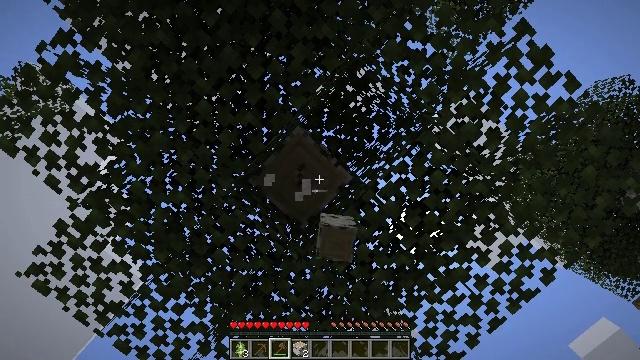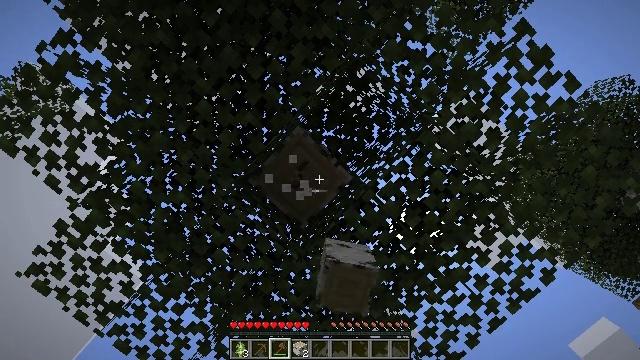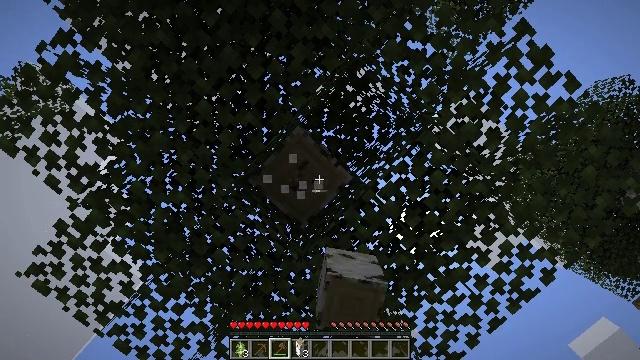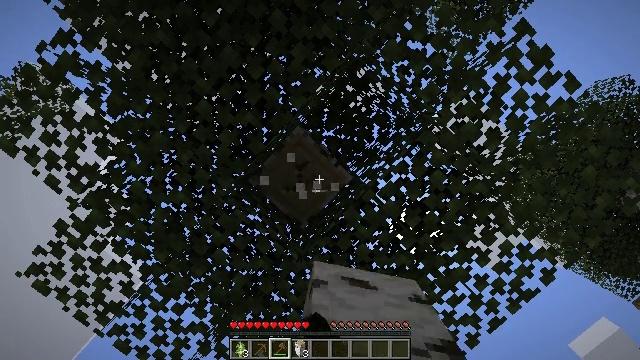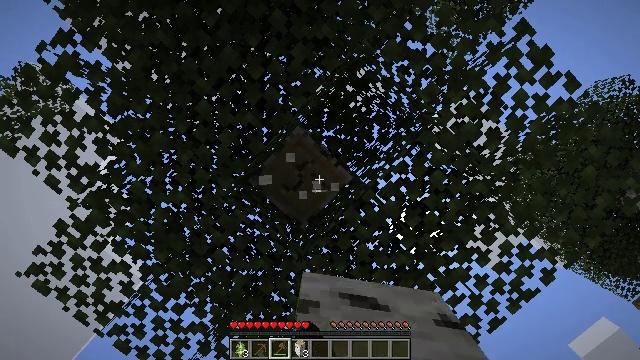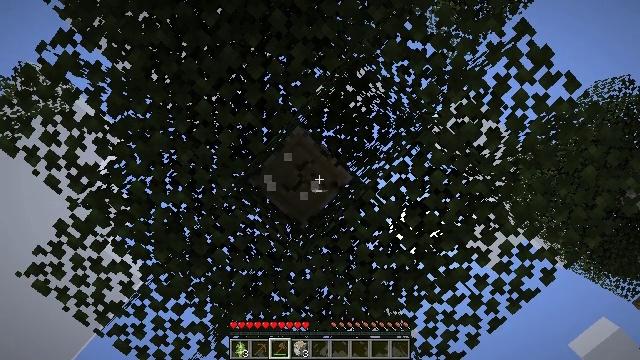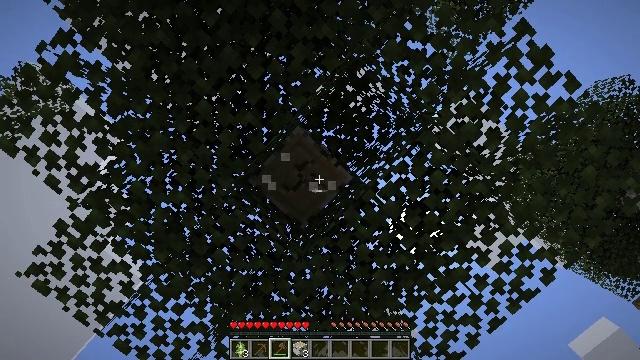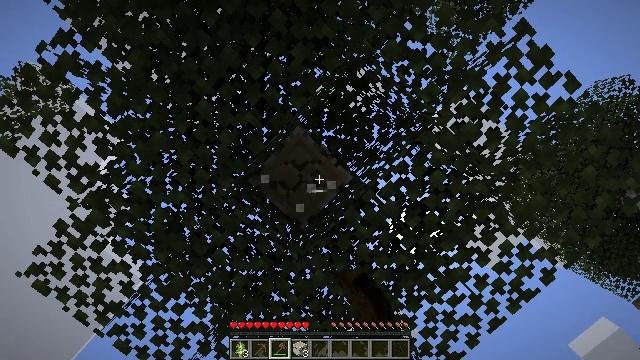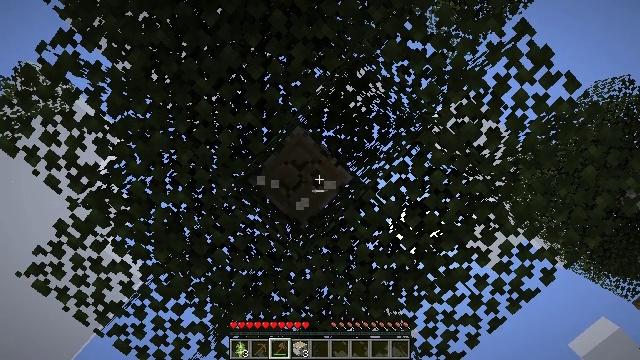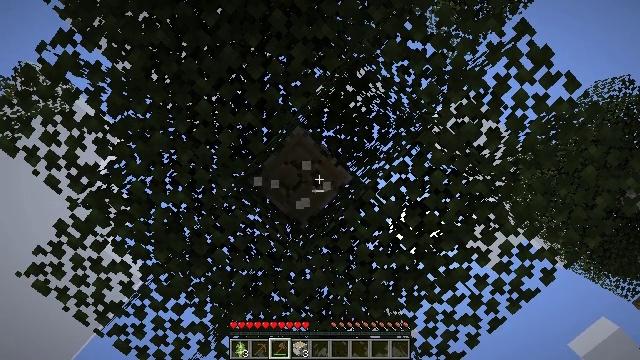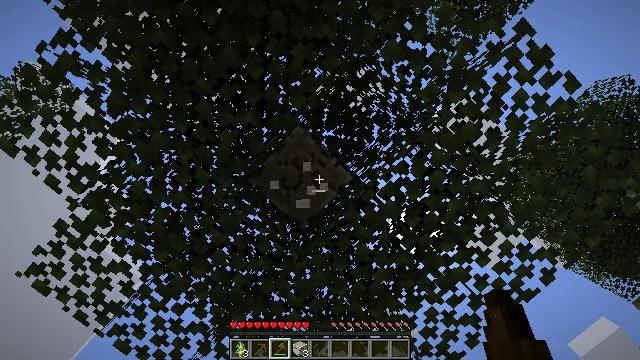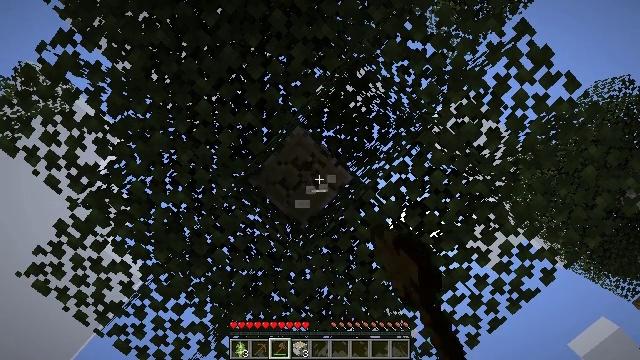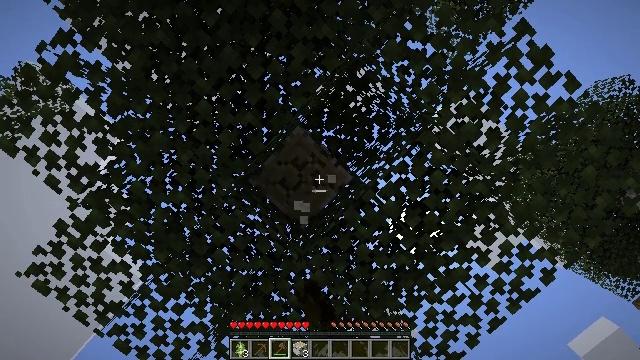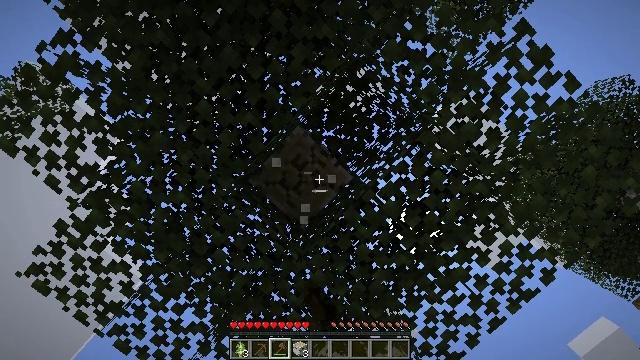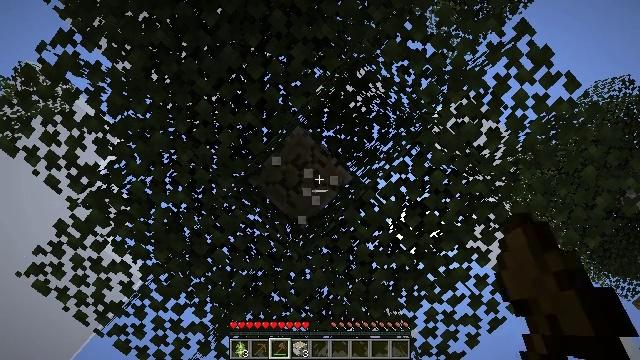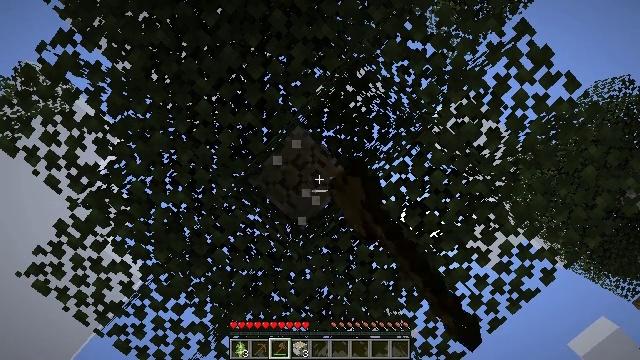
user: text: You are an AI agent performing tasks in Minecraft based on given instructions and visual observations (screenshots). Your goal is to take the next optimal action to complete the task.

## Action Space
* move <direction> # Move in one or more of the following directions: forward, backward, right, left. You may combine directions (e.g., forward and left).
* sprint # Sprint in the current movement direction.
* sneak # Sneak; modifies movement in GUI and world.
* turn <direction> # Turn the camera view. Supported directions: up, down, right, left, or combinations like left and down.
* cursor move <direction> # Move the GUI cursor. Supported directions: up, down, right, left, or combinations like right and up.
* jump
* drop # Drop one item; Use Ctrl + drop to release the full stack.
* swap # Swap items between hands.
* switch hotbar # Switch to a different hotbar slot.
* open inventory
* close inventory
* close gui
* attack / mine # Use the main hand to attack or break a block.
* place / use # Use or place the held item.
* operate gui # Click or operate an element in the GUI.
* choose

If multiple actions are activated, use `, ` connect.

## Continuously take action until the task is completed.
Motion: motion action
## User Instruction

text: Chop down the birch log.
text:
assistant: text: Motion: attack / mine
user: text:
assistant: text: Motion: attack / mine
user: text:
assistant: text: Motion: attack / mine
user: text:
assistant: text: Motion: attack / mine
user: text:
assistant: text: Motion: attack / mine
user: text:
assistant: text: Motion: attack / mine
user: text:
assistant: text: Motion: attack / mine
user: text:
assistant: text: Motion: attack / mine
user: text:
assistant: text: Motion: attack / mine
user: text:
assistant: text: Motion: attack / mine
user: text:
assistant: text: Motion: attack / mine
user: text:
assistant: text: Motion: attack / mine
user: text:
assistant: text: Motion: attack / mine
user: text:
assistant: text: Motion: attack / mine
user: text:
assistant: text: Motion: attack / mine
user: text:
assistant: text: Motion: attack / mine
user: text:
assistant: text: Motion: attack / mine
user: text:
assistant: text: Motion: attack / mine
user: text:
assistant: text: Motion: attack / mine
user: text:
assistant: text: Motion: attack / mine
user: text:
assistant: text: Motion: attack / mine
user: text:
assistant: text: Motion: attack / mine
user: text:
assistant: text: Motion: attack / mine
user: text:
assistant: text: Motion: attack / mine
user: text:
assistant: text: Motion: attack / mine
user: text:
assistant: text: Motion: attack / mine
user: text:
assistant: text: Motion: attack / mine